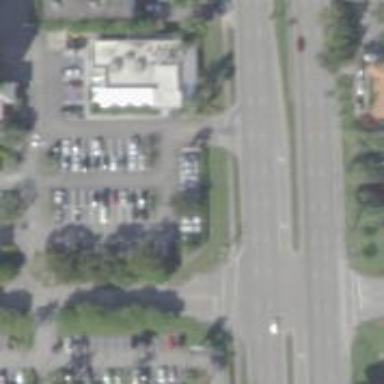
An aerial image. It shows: Uncontrolled road crossing with lines markings.